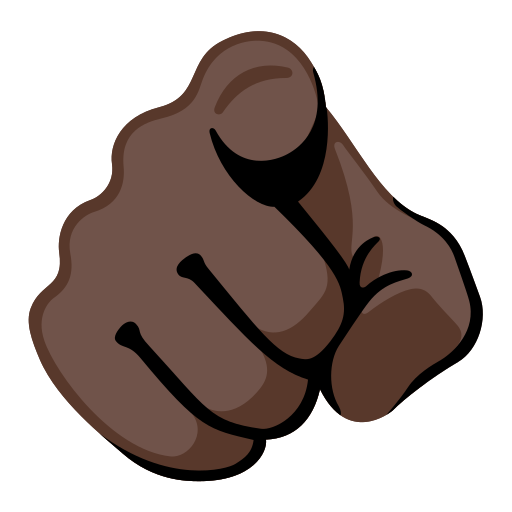
Emoji: 🫵🏿